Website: lowes
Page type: review-order
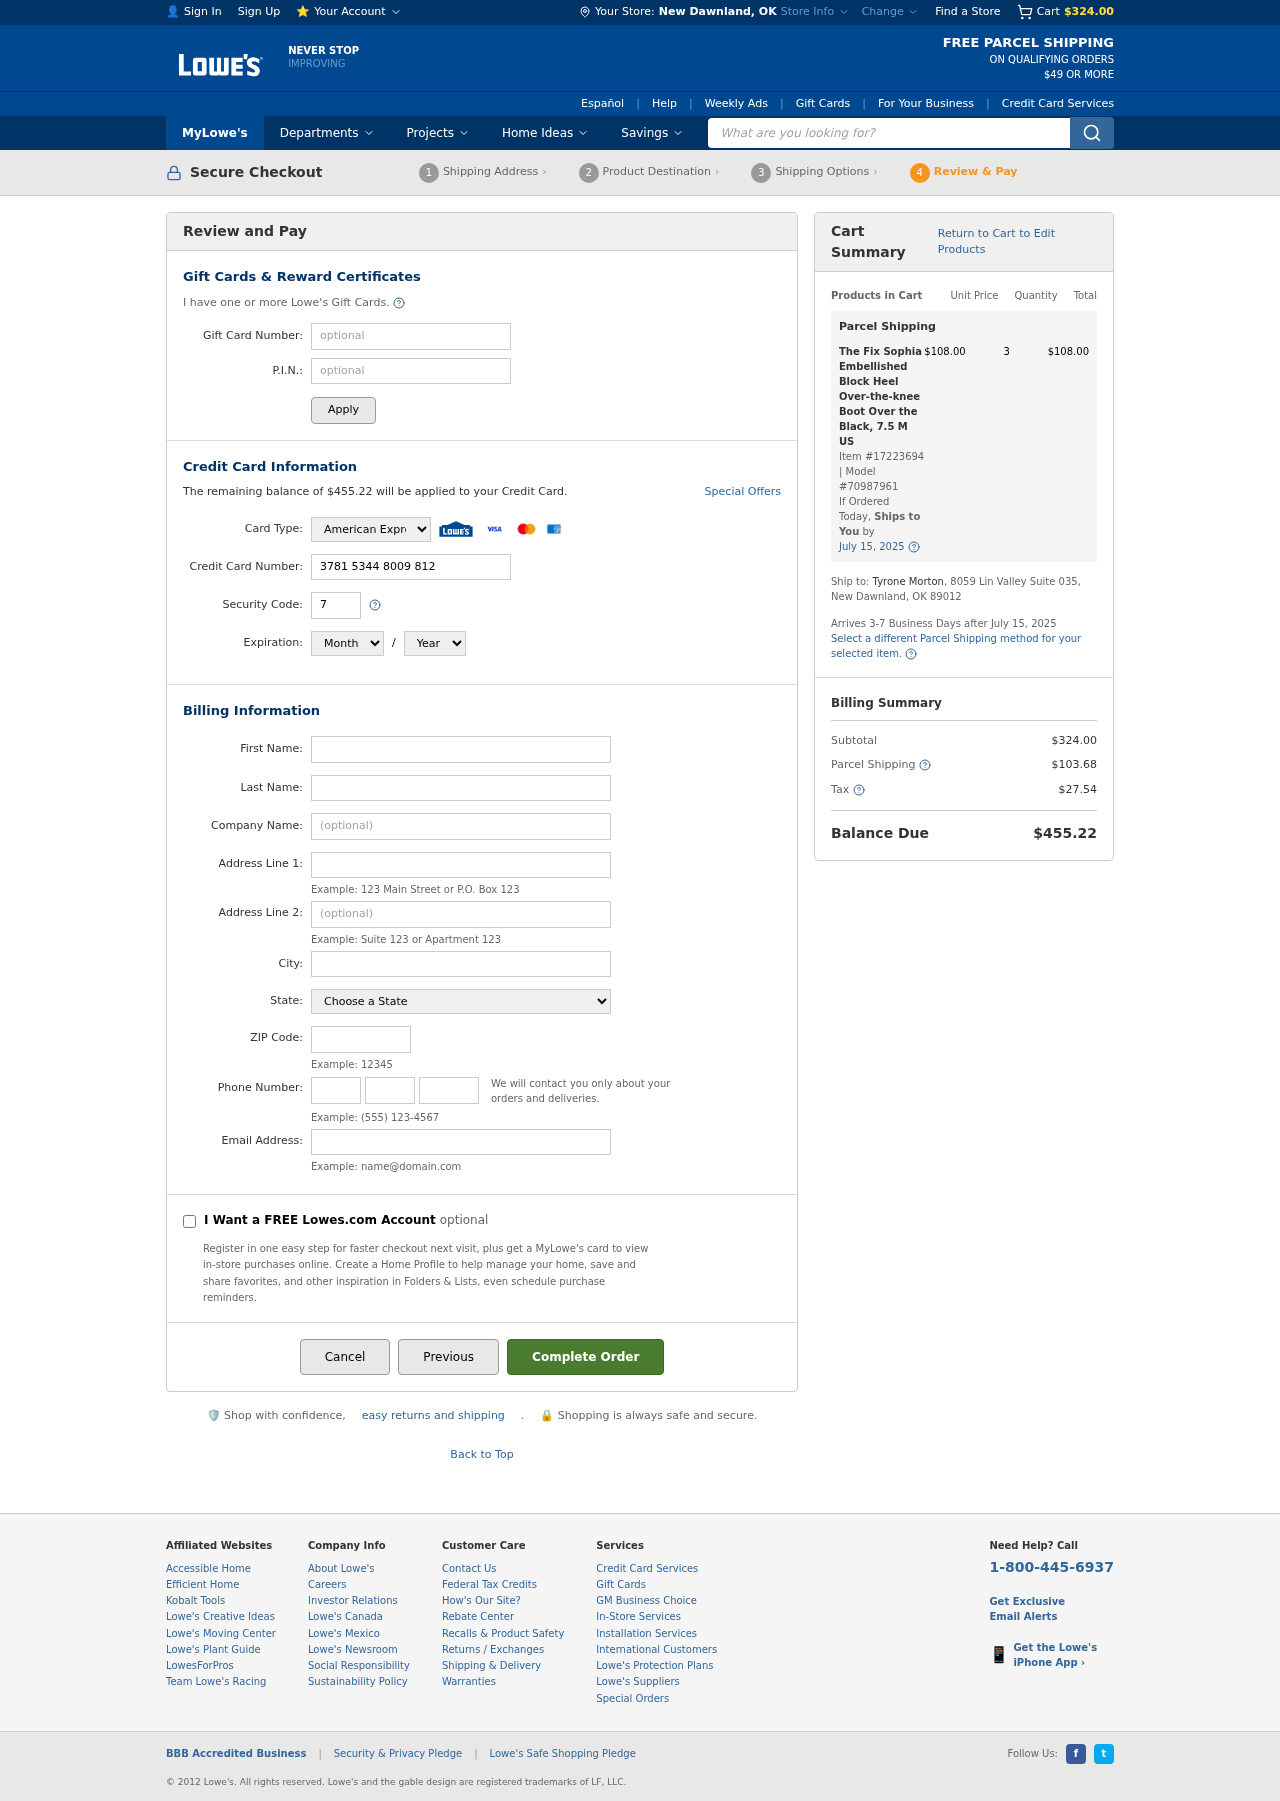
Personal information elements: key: PII_CARD_CVV
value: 7907
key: PII_CARD_EXPIRY_MONTH
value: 06
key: PII_CARD_EXPIRY_YEAR
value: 26
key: PII_CARD_NUMBER
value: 3781 5344 8009 812
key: PII_CARD_TYPE
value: American Express
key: PII_CITY
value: New Dawnland
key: PII_CITY_STATE
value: New Dawnland, OK
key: PII_EMAIL
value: tyronemorton@gmail.com
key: PII_FIRSTNAME
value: Tyrone
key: PII_LASTNAME
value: Morton
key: PII_PHONE_AREA
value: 902
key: PII_PHONE_PREFIX
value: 300
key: PII_PHONE_SUFFIX
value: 8474
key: PII_POSTCODE
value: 89012
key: PII_STATE
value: Oklahoma
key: PII_STREET
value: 8059 Lin Valley Suite 035
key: PII_STREET2
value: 8059 Lin Valley Suite 035
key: PII_STREET2
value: Apt. 028
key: PII_FULLNAME2
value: Tyrone Morton
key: PII_CITY_STATE_ZIP2
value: New Dawnland, OK 89012
Product elements: key: PRODUCT1_NAME
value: The Fix Sophia Embellished Block Heel Over-the-knee Boot Over the Black, 7.5 M US
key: PRODUCT1_PRICE
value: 108
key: PRODUCT1_QUANTITY
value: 3
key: PRODUCT1_ITEM_NUMBER
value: Item #17223694
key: PRODUCT1_MODEL_NUMBER
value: Model #70987961
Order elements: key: ORDER_SUBTOTAL
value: $324.00
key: ORDER_BALANCE_DUE
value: $455.22
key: ORDER_SHIPPING_DATE
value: July 15, 2025
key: ORDER_ITEM_TOTAL
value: $108.00
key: ORDER_SHIPPING_DATE2
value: July 15, 2025
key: ORDER_SHIPPING_COST
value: $103.68
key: ORDER_TAX
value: $27.54
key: ORDER_TOTAL
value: $455.22
Search elements: key: HEADER_SEARCH
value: What are you looking for?